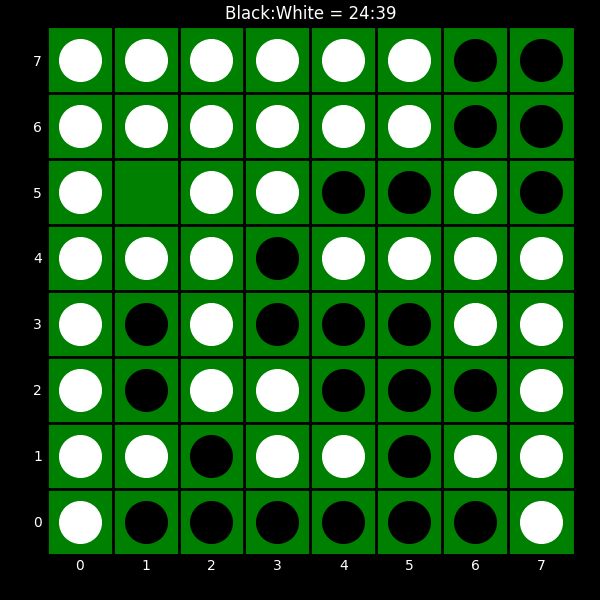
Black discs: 24
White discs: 39